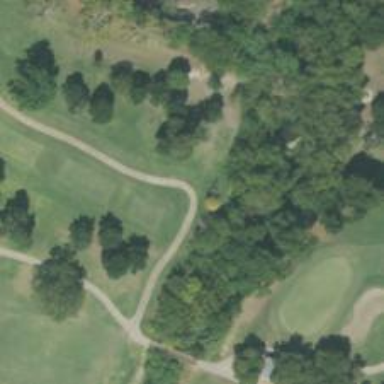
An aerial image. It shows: Path for both roads and golfers.